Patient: sex M, age 47
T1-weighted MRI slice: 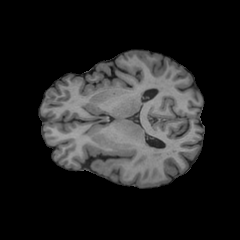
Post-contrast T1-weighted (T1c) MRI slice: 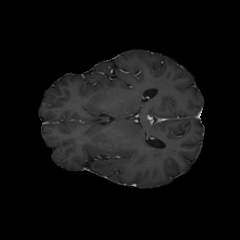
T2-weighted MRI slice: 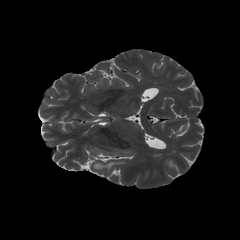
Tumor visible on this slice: yes
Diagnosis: Glioblastoma, IDH-wildtype
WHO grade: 4